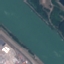
Land use / land cover: River